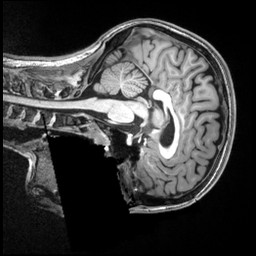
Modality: T1w
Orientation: sagittal
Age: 18
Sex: female
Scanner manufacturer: siemens
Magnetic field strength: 3 T
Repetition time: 2.5 s
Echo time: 0.00343 s